Question: What is the simplest way to asynchronously apply consecutive improvements to a 'Graphics' object in a dynamic setting (and abort the evaluation of the unneeded results if input changes while they are being computed)?
As a simple example, consider this:
'''
speed[r_] := Graphics@{Red, Circle[{0, 0}, r]}
qualityA[r_] := (Pause[1]; Graphics@{Red, Disk[{0, 0}, r]})
qualityB[r_] := (Pause[1]; Graphics@{Black, Circle[{0, 0}, r]})
Manipulate[Show[
ControlActive[speed[r], {qualityA[r], qualityB[r]}],
PlotRange -> {{-1, 1}, {-1, 1}}
], {{r, .5}, 0, 1}]
'''

How can I evaluate 'qualityA' and 'qualityB' consecutively, and append their output to the display when it is ready?
Bonus points for 'Abort''ing the evaluation of unneeded results, and for allowing a part of the result to be calculated multiple times, so that after releasing the control I would see e.g. '{qualityA[r]}' then '{qualityA[r],qualityB[r]}', and finally '{qualityA2[r],qualityB[r]}'.
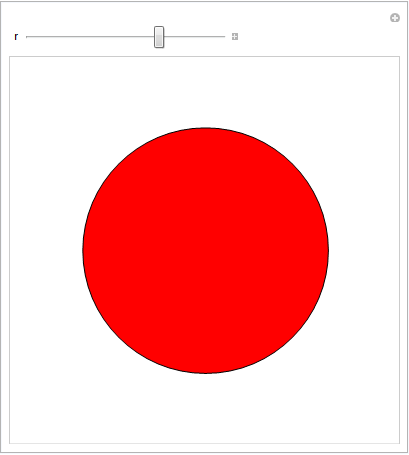
Answer: My colleague Lou, an expert on Dynamic, suggested this neat answer:
'''
Manipulate[
ControlActive[
Graphics[{LightRed, Circle[{0, 0}, r]},
PlotRange -> {{-1, 1}, {-1, 1}}],
DynamicModule[{exprs = {Red, Circle[{0, 0}, r]}, rr = r},
Graphics[Dynamic[exprs], PlotRange -> {{-1, 1}, {-1, 1}}],
Initialization :> (Pause[1];
AppendTo[exprs, {Red, Disk[{0, 0}, rr]}]; Pause[1];
AppendTo[exprs, {Black, Circle[{0, 0}, rr]}]),
SynchronousInitialization -> False]], {{r, 0.5}, 0, 1}]
'''
How it works:
When not ControlActive, the result of the dynamic expression is a 'DynamicModule'. The code for refining the graphics is contained in the 'Initialization' option of this DynamicModule. The 'SynchronousInitialization -> False' makes this initialization run asynchronously.
Renaming 'rr = r' in the DynamicModule serves two purposes. First, it makes the result always depend on the Manipulate variable 'r'. Second, you can check 'rr != r' to decide whether the user has moved the slider during initialization, and abort early, saving computation time:
'''
Manipulate[
ControlActive[
Graphics[{LightRed, Circle[{0, 0}, r]},
PlotRange -> {{-1, 1}, {-1, 1}}],
DynamicModule[{exprs = {Red, Circle[{0, 0}, r]}, rr = r},
Graphics[Dynamic[exprs], PlotRange -> {{-1, 1}, {-1, 1}}],
Initialization :> (If[rr =!= r, Abort[]]; Pause[1];
AppendTo[exprs, {Red, Disk[{0, 0}, rr]}]; If[rr =!= r, Abort[]];
Pause[1]; AppendTo[exprs, {Black, Circle[{0, 0}, rr]}]),
SynchronousInitialization -> False]], {{r, 0.5}, 0, 1}]
'''
I hope this helps.